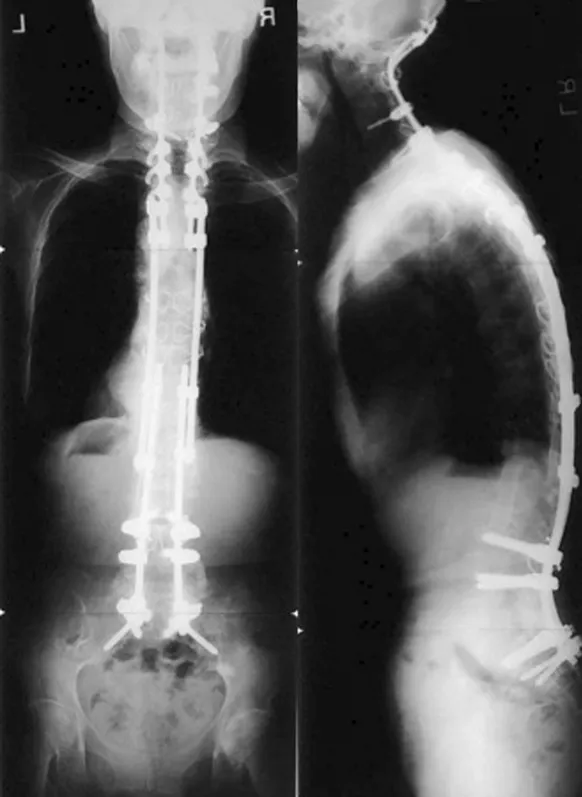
Anteroposterior and lateral radiography of the whole spine after occipitosacral fusion. Anterior fibula strut bone graft was also done at T10-T12 and T12-L3.
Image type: radiology (x_ray)